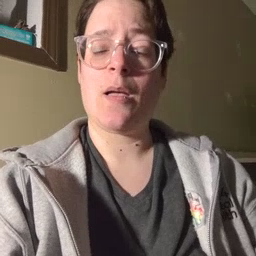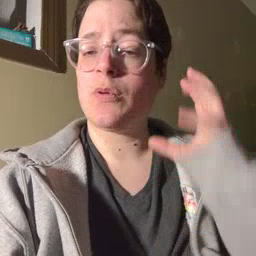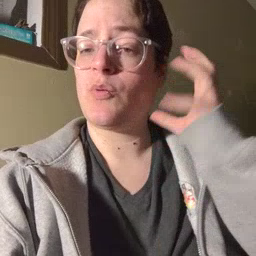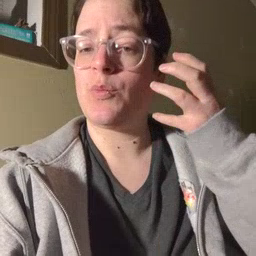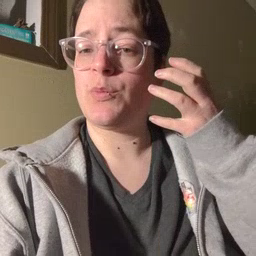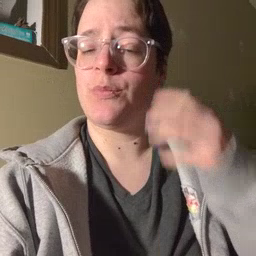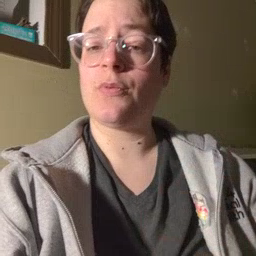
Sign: radio